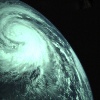
Label: cloud